Question: I have a 'cross-tab' report which similar to this

Problem is when there are no data to one month that column won't appear in the report. I would like to keep the same number of column even there are empty values for the row data.
Is it possible to achieve in 'cross-tab' reports??
Thanks
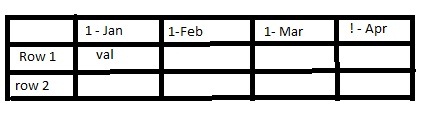
Answer: This is a problem more with the underlying dataset. You have two options:
- -
Option 1 is probably the best approach. Take a look at this similar question: <URL>